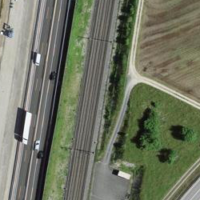
EUNIS habitat code: 57
Species observed at this site:
Milvus milvus
Pica pica
Tachymarptis melba
Corvus corone
Larus michahellis
Columba livia
Ciconia ciconia